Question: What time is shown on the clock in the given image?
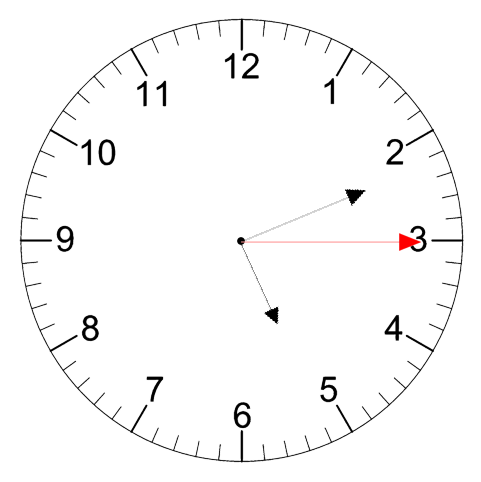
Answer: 05:11:15